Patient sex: M
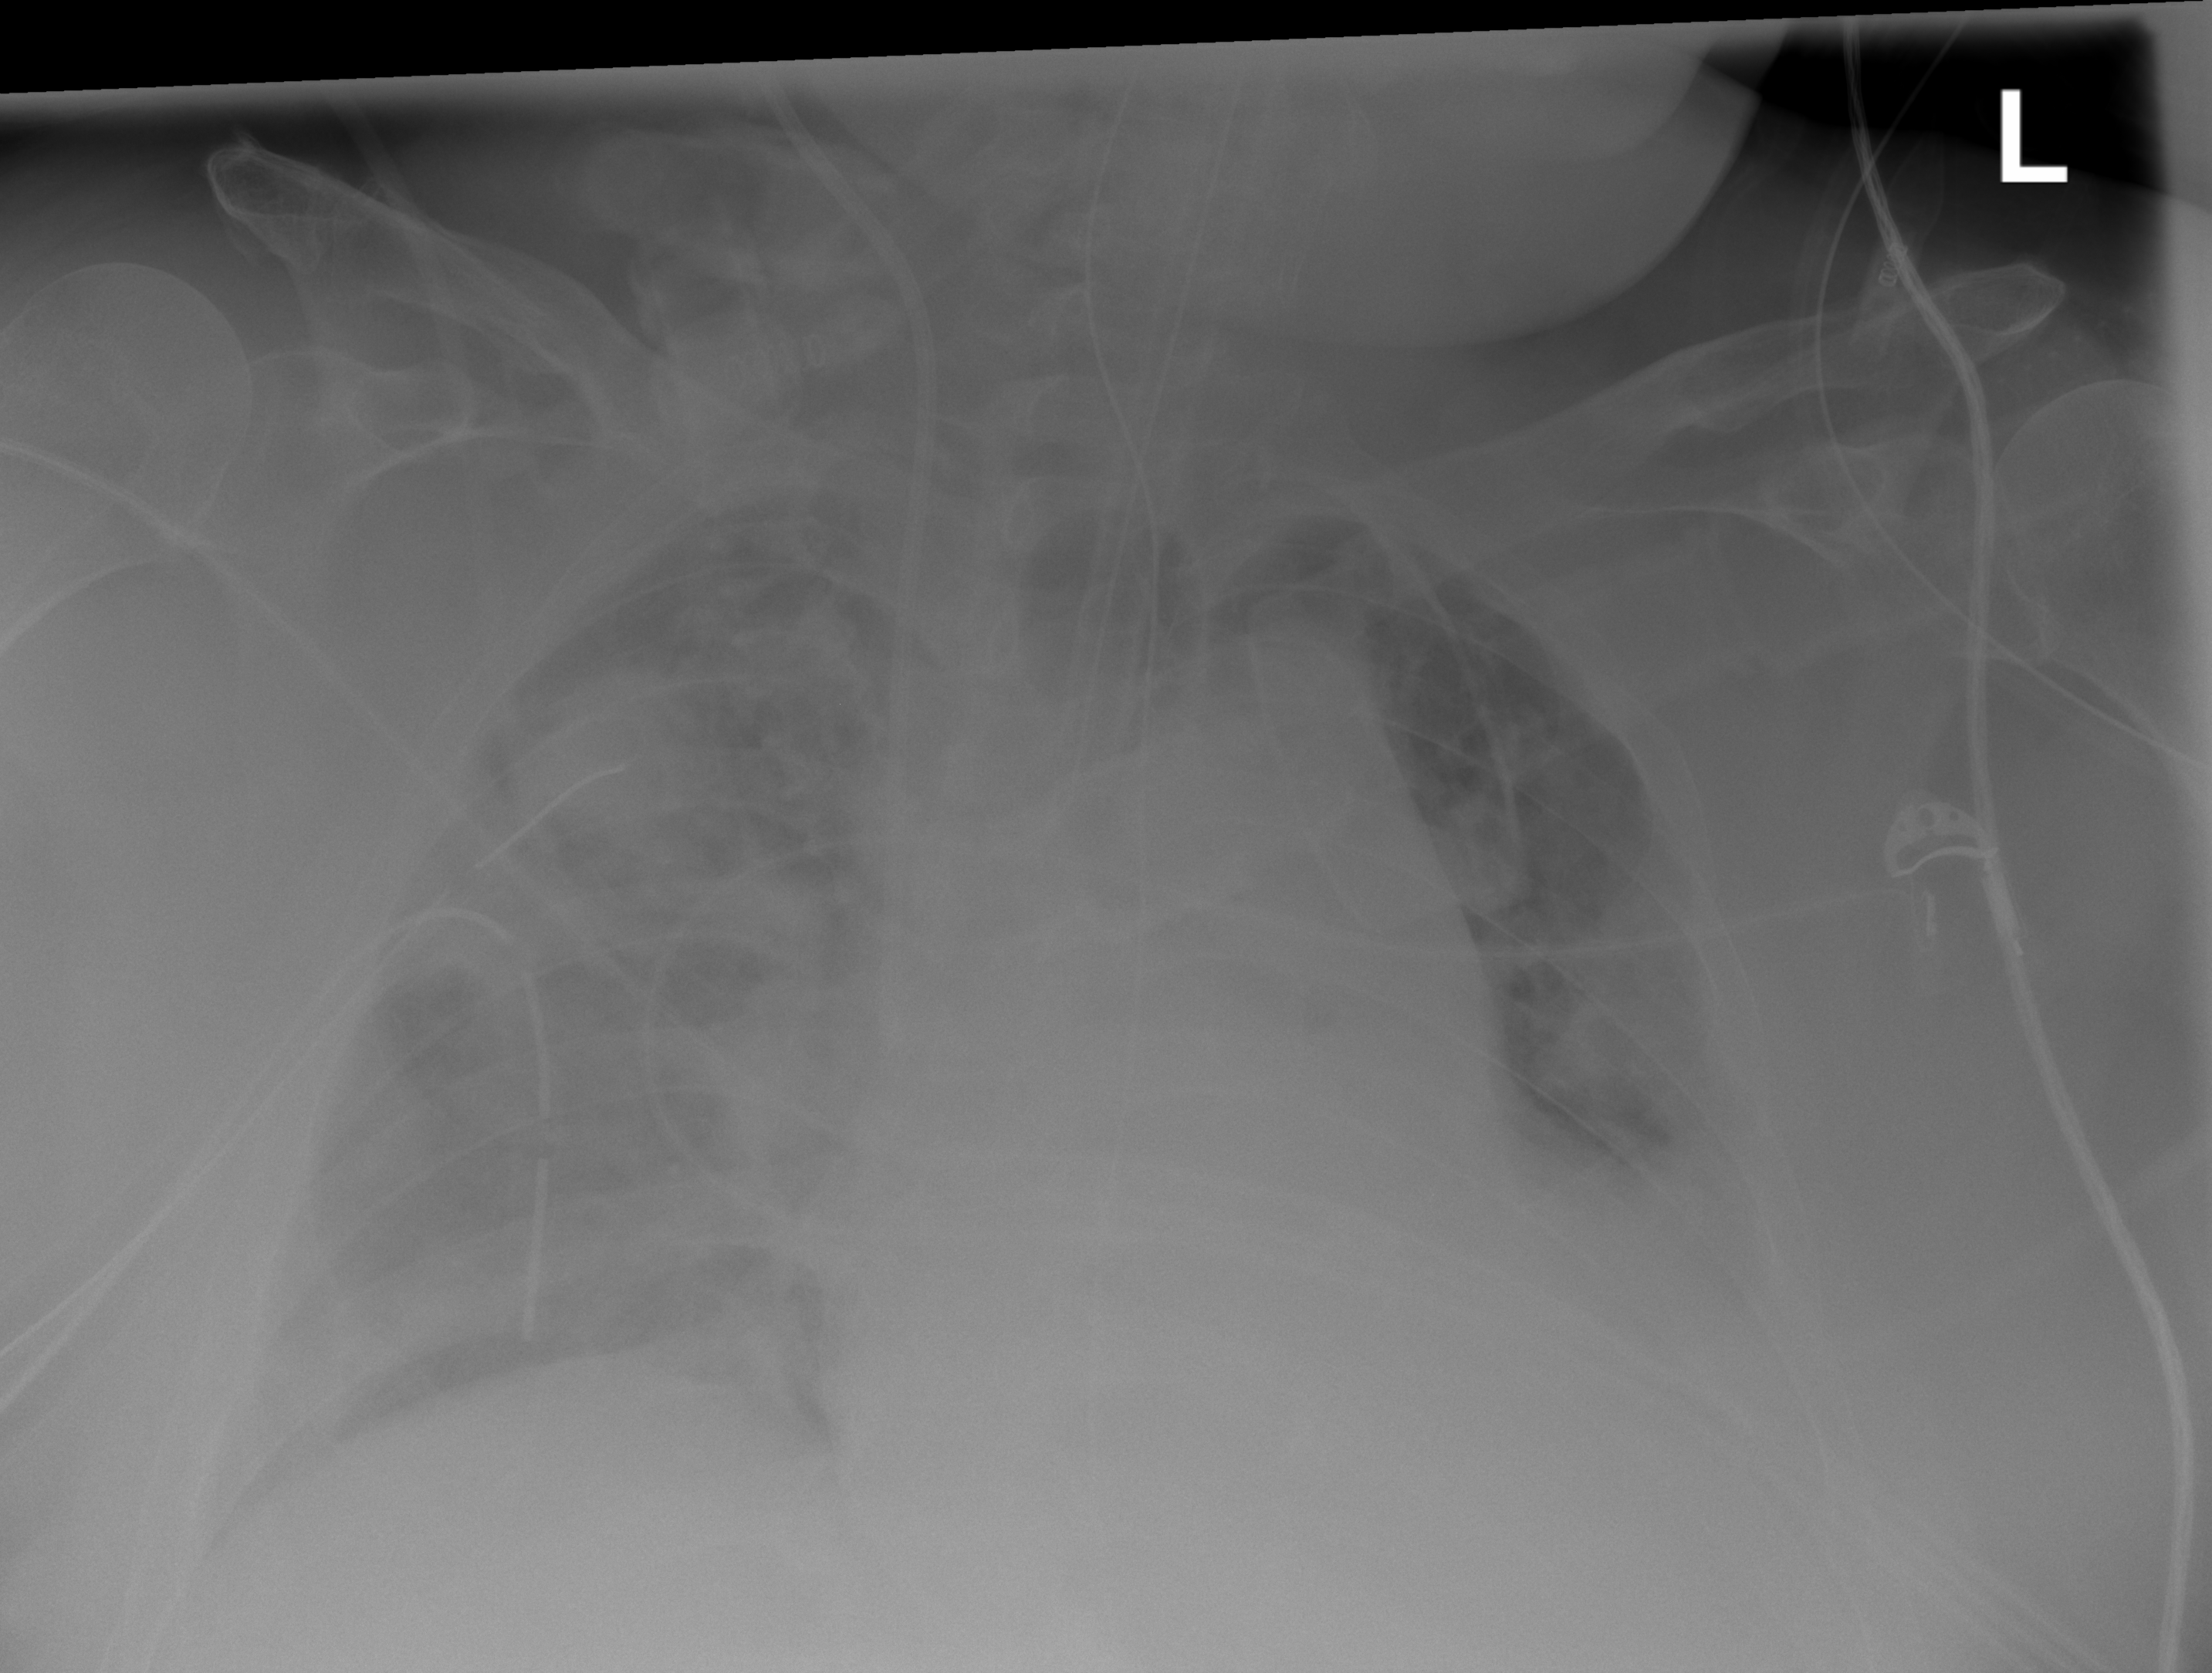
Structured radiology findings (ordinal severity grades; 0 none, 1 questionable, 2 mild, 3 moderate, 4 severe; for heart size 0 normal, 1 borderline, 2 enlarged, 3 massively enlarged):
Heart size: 2
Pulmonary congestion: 2
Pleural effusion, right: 3
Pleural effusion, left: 2
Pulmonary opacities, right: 3
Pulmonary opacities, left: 0
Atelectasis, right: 3
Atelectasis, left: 2